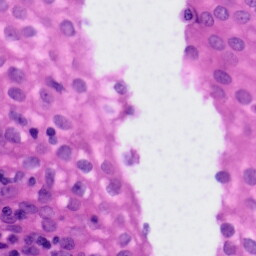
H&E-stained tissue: Tonsil